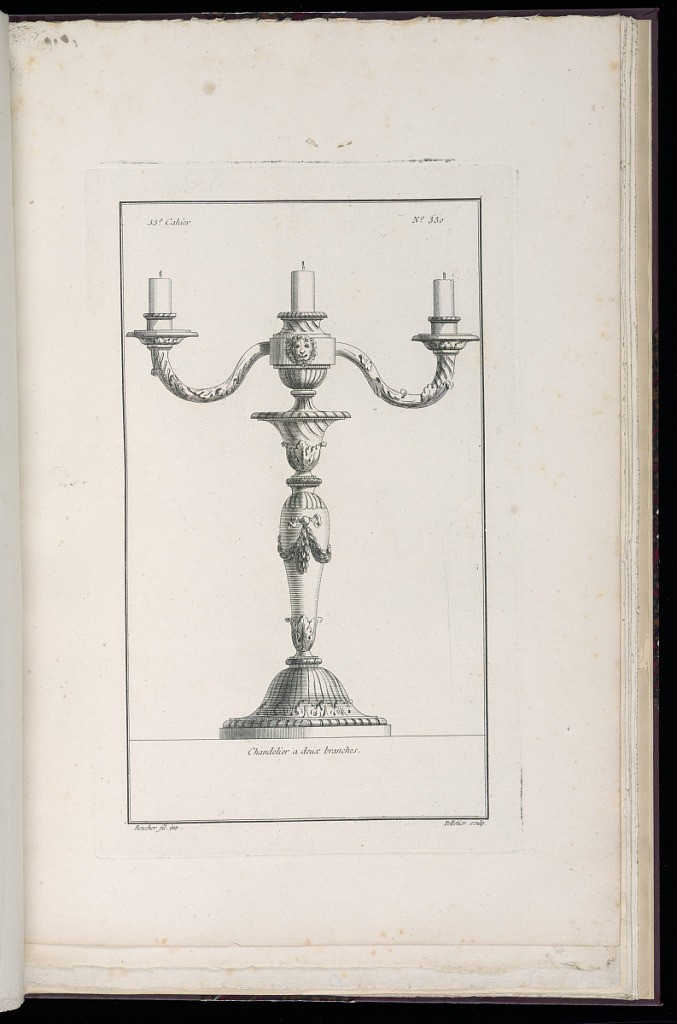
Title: Chandelier a deux branches
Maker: Juste-François Boucher, French, 1736 – 1782
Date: ca. 1775
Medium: Engraving on off white laid paper
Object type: Print
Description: Design for a two-arm candelabra decorated with ornament motifs including acanthus leaf, garland, gadrooning, fluting, and lion mask. The plate is signed.